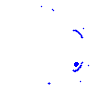
Particle: electron